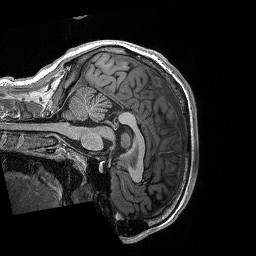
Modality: T1w
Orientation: sagittal
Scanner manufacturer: siemens
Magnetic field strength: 3 T
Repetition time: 2.3 s
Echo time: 0.00288 s